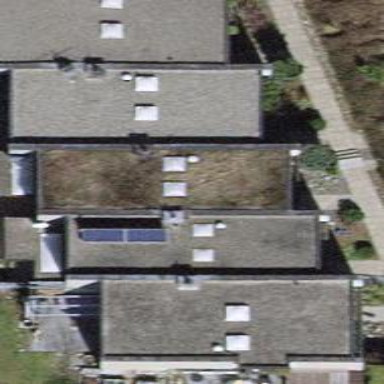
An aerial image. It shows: Apartment building with flat roof.